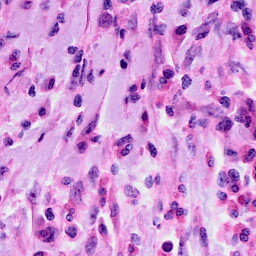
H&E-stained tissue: Cervix